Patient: sex F, age 64
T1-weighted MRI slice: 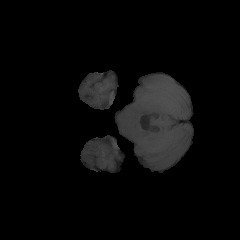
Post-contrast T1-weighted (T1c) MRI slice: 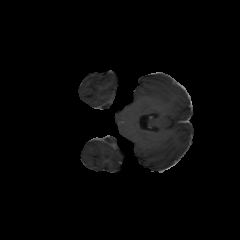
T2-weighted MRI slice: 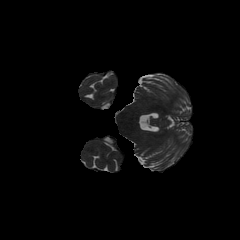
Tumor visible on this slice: no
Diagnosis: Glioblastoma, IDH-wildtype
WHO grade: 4